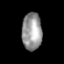
Tissue: prostate
Cell type: T cells
Senescence score: 0.3137
Nuclear area (px): 727
Mean DAPI intensity: 152.037